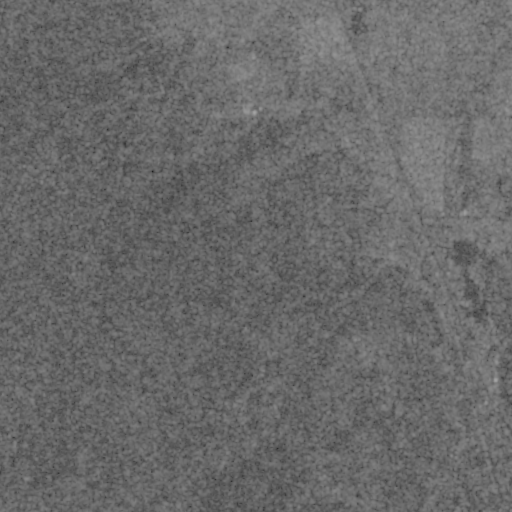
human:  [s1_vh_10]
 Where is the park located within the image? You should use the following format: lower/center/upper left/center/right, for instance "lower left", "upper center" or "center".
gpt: The park is located in the center right of the image.
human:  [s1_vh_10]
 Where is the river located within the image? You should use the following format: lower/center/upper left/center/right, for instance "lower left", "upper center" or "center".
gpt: The river is located in the upper of the image.
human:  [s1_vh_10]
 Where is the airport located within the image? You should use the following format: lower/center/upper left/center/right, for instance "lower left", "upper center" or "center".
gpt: There is no airport in the image.

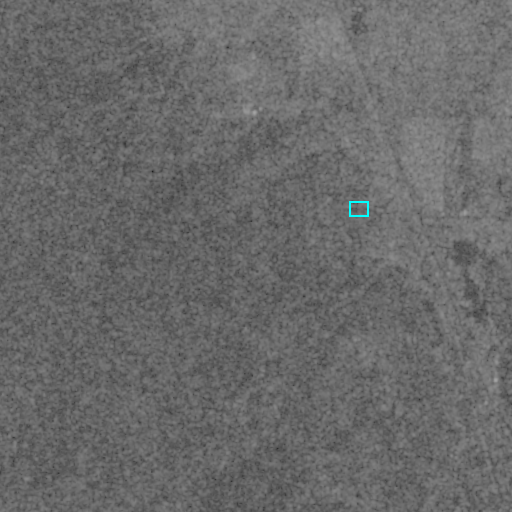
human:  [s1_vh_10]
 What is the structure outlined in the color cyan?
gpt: The structure outlined in cyan is a park.
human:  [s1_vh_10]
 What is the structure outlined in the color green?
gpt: There is no green outline.